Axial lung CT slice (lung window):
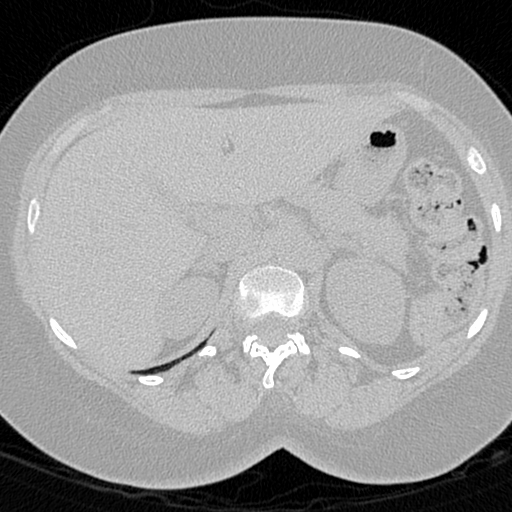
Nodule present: no